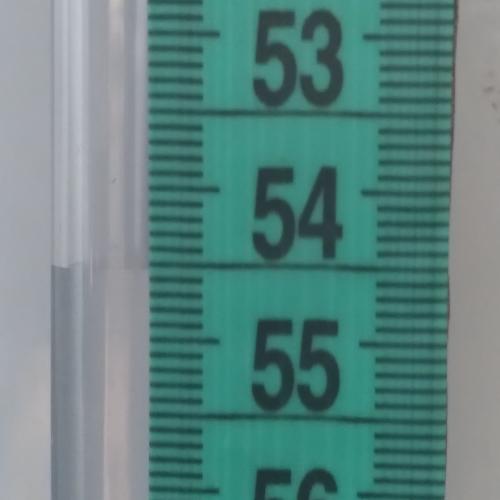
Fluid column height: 54.5 cm